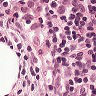
Metastatic tissue present: no